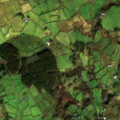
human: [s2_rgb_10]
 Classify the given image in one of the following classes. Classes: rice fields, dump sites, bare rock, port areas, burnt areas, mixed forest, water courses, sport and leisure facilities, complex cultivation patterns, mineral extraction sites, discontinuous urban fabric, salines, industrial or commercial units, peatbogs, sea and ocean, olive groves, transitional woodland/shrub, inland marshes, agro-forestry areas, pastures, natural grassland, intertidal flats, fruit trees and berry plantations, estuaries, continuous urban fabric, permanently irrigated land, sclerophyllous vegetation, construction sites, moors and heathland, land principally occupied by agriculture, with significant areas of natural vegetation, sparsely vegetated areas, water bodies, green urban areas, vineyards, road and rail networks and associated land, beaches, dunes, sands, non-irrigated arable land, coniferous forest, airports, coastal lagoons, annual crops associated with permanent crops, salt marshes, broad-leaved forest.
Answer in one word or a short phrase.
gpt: pastures, coniferous forest